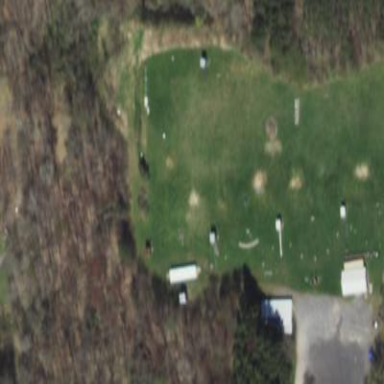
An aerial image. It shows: Shooting range on leisure land pitch.